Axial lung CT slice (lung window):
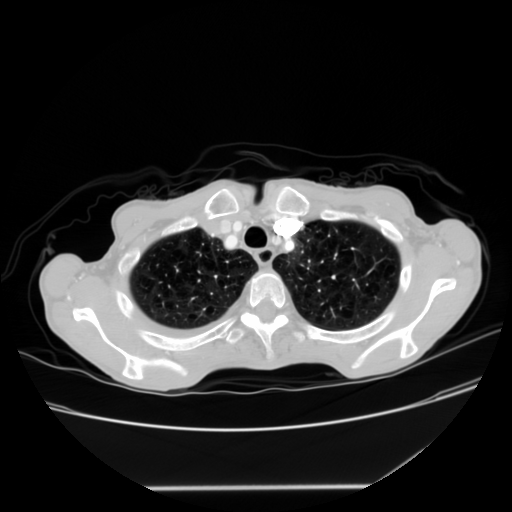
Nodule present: no